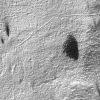
Atmospheric dust classification: not_dusty